Question: I am looking for a script that will pull data from last edited cell into Cell 'B1' of active sheet and also look up data from cell in column 'A' and then display it in cell 'A1'.
So far I've got this to pull last edited cell into 'B1' and it works fine but I cannot figure out how to then go back from that point to row 'A' and display the other info.
'''
Private Sub Worksheet_Change(ByVal Target As Range)
If Not Intersect(Target, Target.Worksheet.Range("F13:W9910")) Is Nothing Then
ActiveSheet.Range("B1").Value = Target.Value
End If
End Sub
'''
In the attached picture if I add any numbers in section called trays completed (in red) to display in 'B1' and then look up number in Sap column and display the number in cell 'A1'

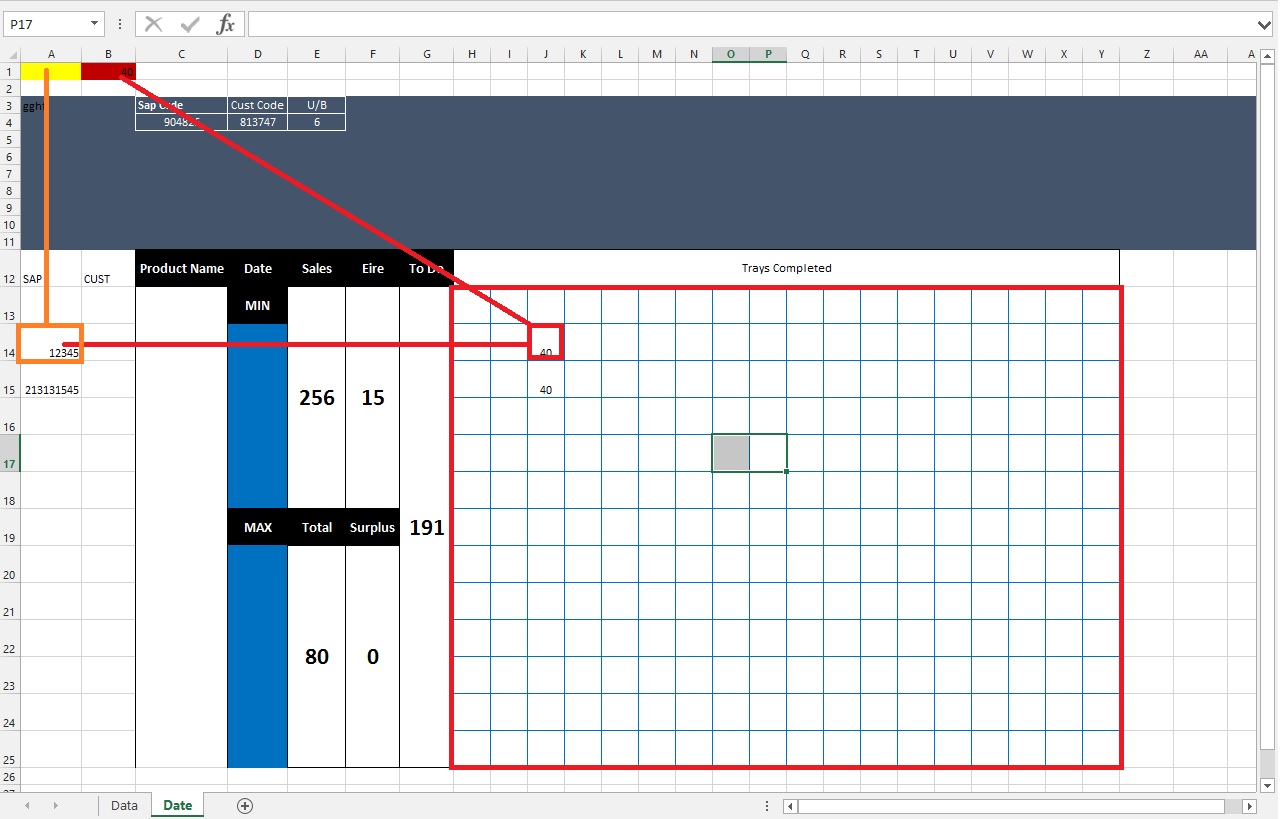
Answer: Something like this:
'''
Private Sub Worksheet_Change(ByVal Target As Range)
If Not Intersect(Target, Me.Range("F13:W9910")) Is Nothing Then
Me.Range("B1").Value = Target.Value
Me.Range("A1").Value = Target.Entirerow.Cells(1).Value
End If
End Sub
'''
Note when in a sheet code module you can refer to the worksheet using 'Me'
Also be aware that 'Target' might be >1 cell and your code might need to handle that.